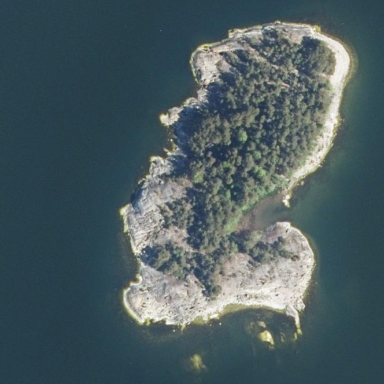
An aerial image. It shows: Islet located along the natural coastline.